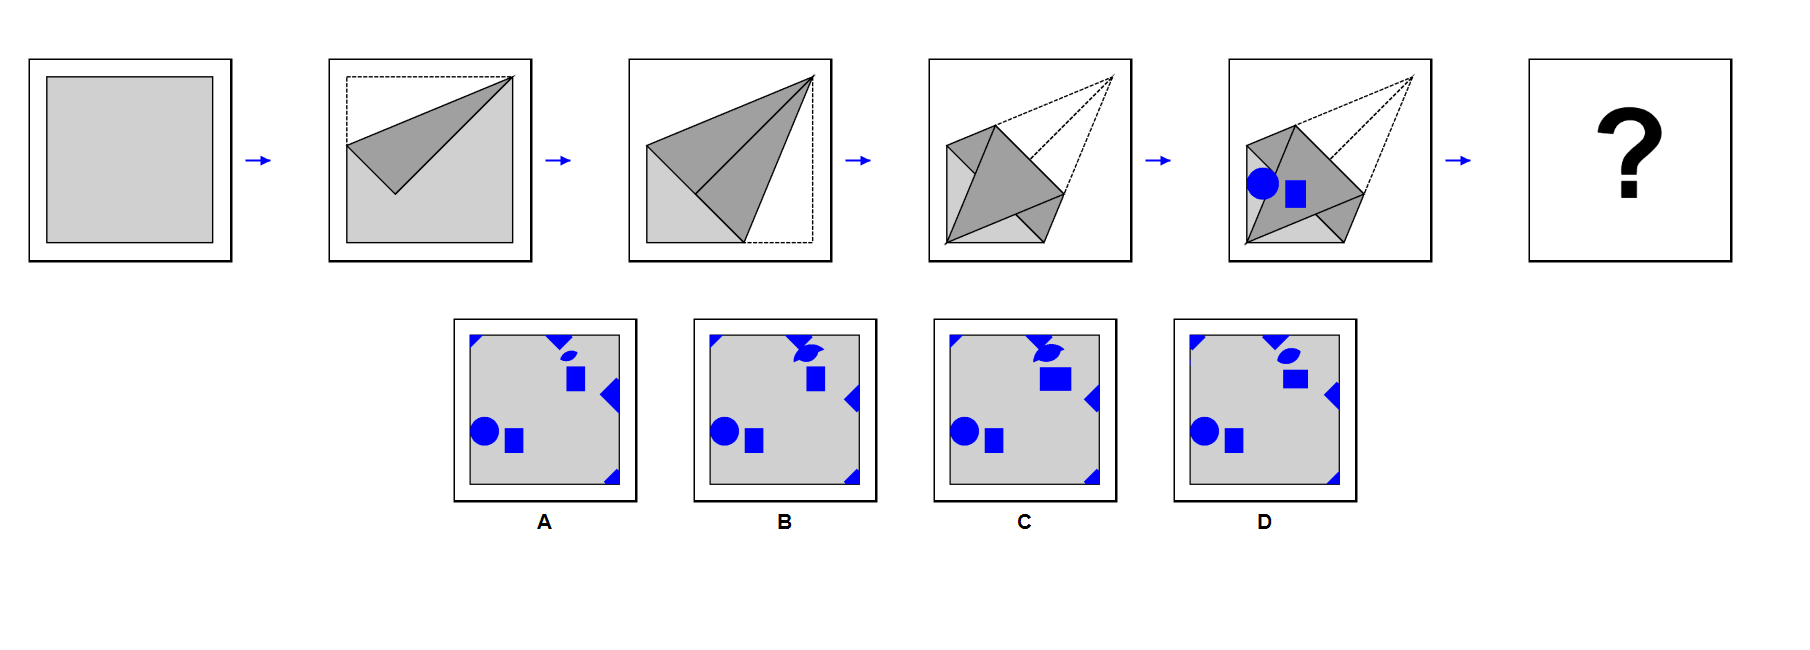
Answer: D